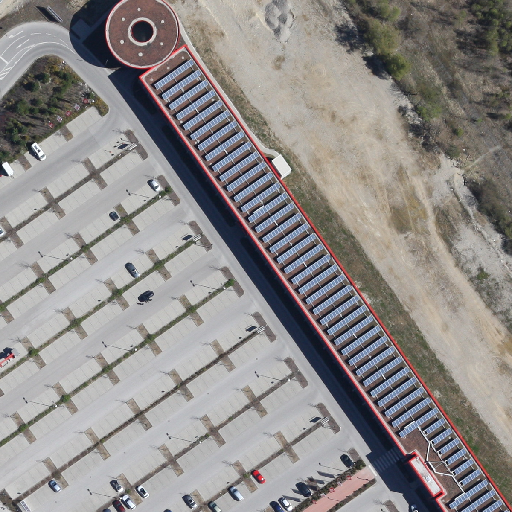
Referring expression: car in the parking area